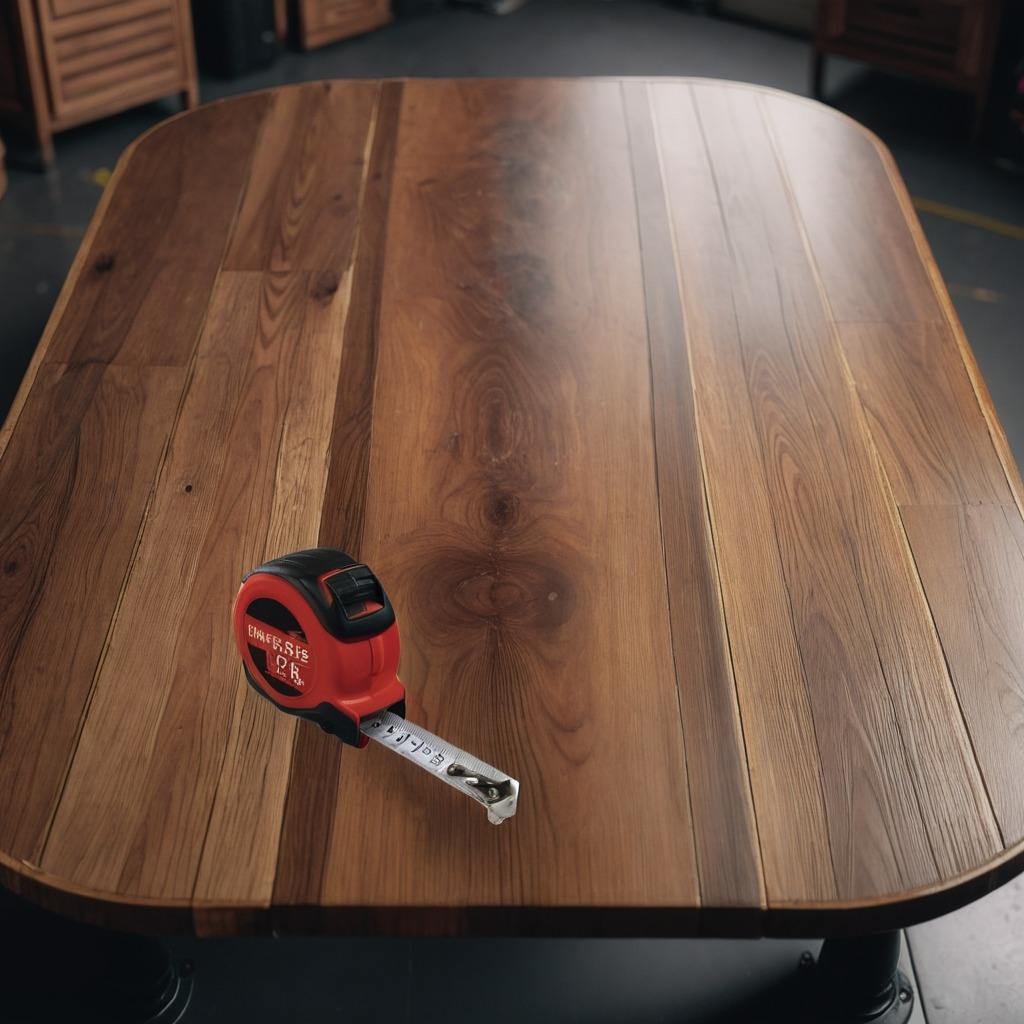
A measuring tape is lying on an oil-spilled wooden table in a vintage motorcycle garage.